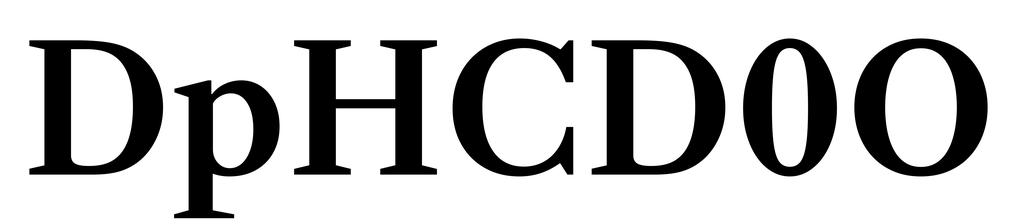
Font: LibreCaslonText_SemiBold